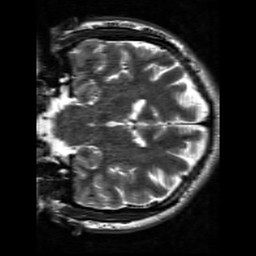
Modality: T2w
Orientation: coronal
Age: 27
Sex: male
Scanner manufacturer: siemens
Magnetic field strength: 3 T
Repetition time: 7 s
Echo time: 0.09 s